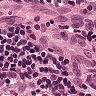
Metastatic tissue present: yes